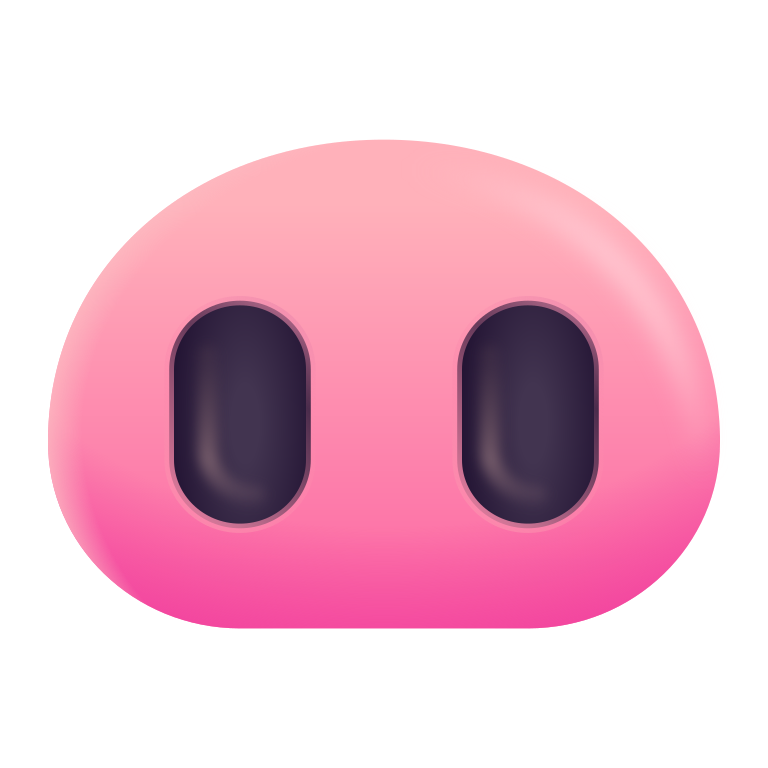
pig nose color